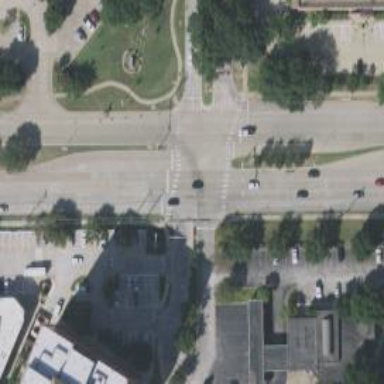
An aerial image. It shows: Tertiary road with separate sidewalk.